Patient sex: M
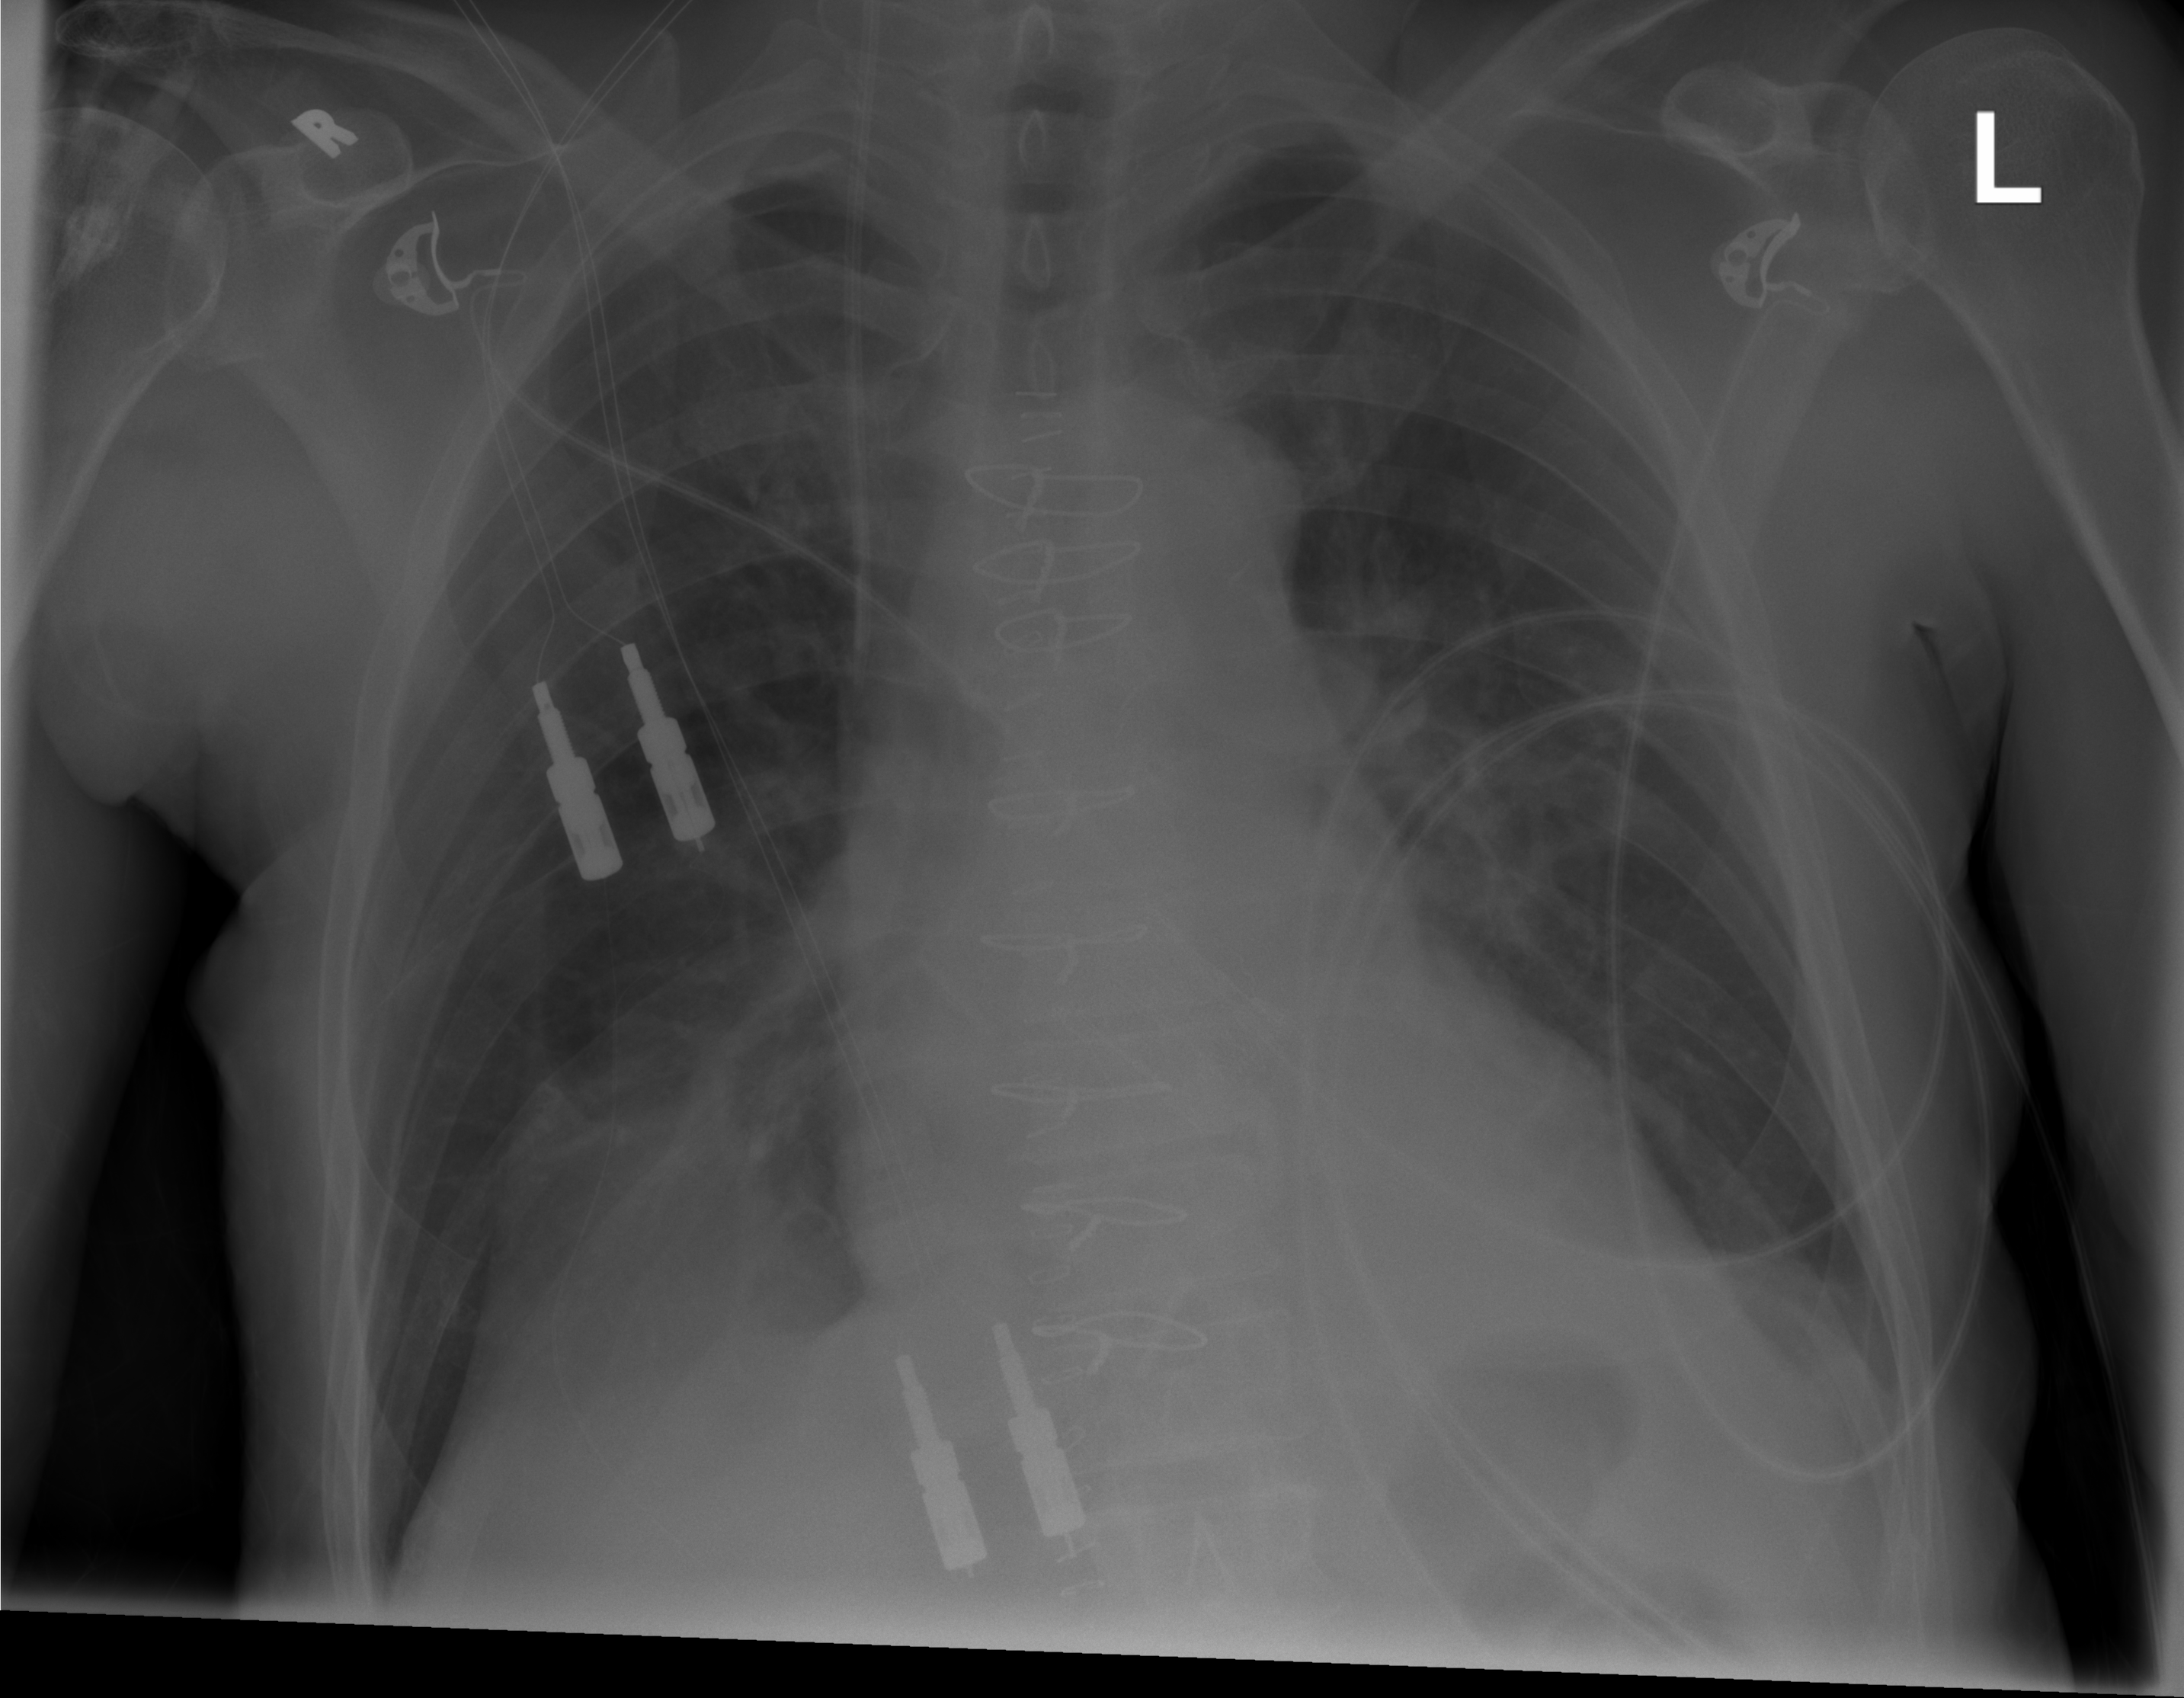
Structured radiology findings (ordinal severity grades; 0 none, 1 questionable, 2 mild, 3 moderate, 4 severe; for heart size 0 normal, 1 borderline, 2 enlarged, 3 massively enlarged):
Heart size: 0
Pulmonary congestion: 2
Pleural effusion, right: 1
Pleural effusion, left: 1
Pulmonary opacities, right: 0
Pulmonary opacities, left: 0
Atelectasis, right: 2
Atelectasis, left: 0